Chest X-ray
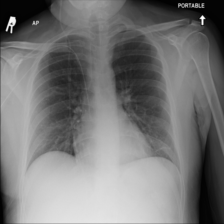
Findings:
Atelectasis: negative
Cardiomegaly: negative
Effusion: negative
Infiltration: negative
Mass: negative
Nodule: negative
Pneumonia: negative
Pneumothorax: negative
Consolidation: negative
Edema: negative
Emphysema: negative
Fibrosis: negative
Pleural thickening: negative
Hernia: negative